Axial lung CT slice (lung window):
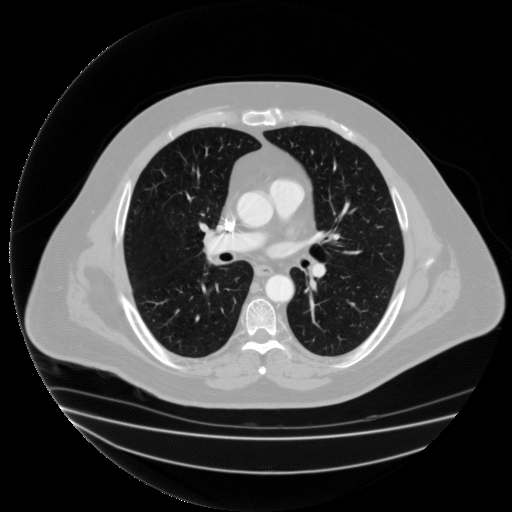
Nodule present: no